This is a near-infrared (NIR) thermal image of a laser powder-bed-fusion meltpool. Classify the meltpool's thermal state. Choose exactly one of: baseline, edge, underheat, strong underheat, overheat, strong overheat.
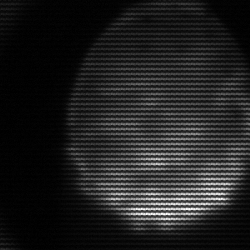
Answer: edge